Question: I've been trying to figure this out, but I had no success until now.
I found how to repeat a specific sequence (forever), how to show a sequence (1 to N) value only if another cell is not empty. But I can't find a solution to repeat a specific sequence (1 to 11 as many time as necessary) value only if a cell is NOT empty.
The table will be updated by a Google Form, the empty cell to check would be the timestamp.

<URL>
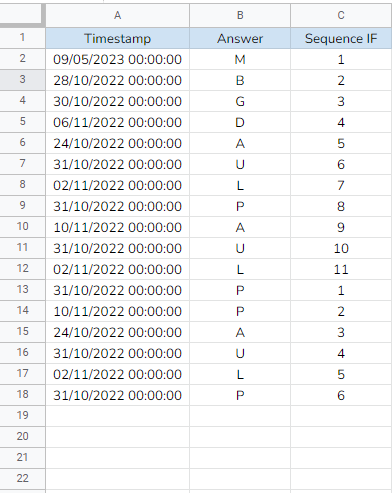
Answer: try:
'''
=ARRAY_CONSTRAIN(FLATTEN(MAKEARRAY(ROUNDUP(COUNTA(A2:A)/11); 11;
LAMBDA(x; y; y))); COUNTA(A2:A); 1)
'''
<URL>
or:
'''
=INDEX(ARRAY_CONSTRAIN(FLATTEN(
SEQUENCE(ROUNDUP(ROWS(A:A)/11); 11)-(
SEQUENCE(ROUNDUP(ROWS(A:A)/11); 1; 0)*11)); COUNTA(A2:A); 1))
'''
<URL>